Question: People familiar with Homographies will know that you have to normalize it dividing by any of the matrix components in order to keep homogeneous coordinates. An homography is a 3x3 matrix and it is usually normalized dividing by the element at (3,3).

The problem comes when that value is very small (for example <PHONE>) and divides a value that is supossed to be zero (<PHONE>). The resulting value is almost 0.875 when it was supossed to be zero and the resulting projection has no sense.
I would like to know which is the common way to solve this. I use C++ and floating point arithmetic.
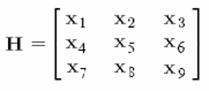
Answer: So, if i understand the question:
'''
0/0.000000001 = 0 = CORRECT
'''
and:
'''
0.000000001/0.000000001 ~ 1 INCORRECT
'''
I will define a function to check the error, with a parameter sigma.
If value < sigma = 0.001, assume its zero, and return 0, else, return value.
So, it will work always with value over the sigma error, and 0 if not.